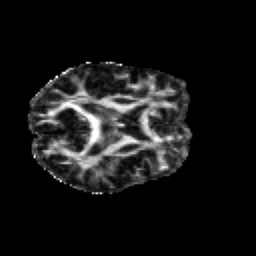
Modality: FA
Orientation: axial
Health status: healthy
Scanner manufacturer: siemens
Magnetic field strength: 3 T
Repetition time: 12 s
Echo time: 0.092 s